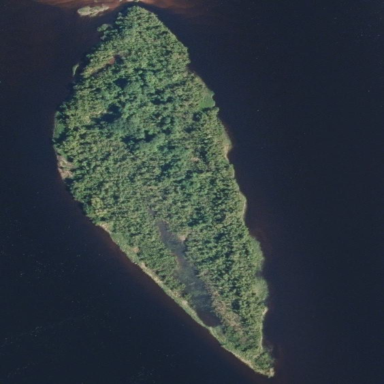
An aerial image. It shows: Islet.